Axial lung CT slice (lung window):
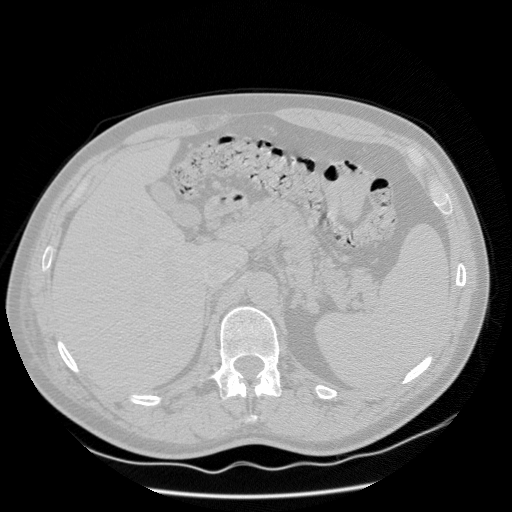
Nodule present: no